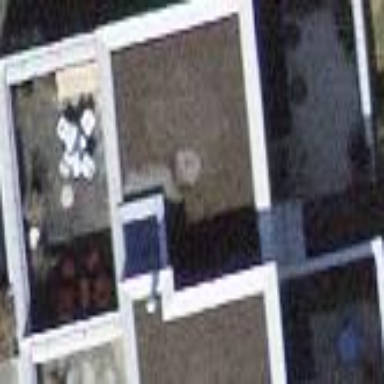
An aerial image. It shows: Residential building.